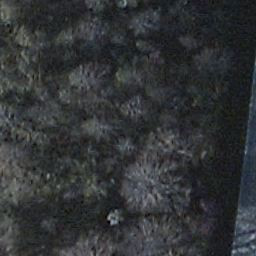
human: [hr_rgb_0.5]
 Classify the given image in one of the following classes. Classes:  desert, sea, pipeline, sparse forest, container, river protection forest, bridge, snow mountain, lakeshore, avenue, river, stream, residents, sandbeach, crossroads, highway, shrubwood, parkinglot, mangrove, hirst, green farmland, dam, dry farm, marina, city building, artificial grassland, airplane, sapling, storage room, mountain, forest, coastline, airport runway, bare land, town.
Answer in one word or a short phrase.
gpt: shrubwood